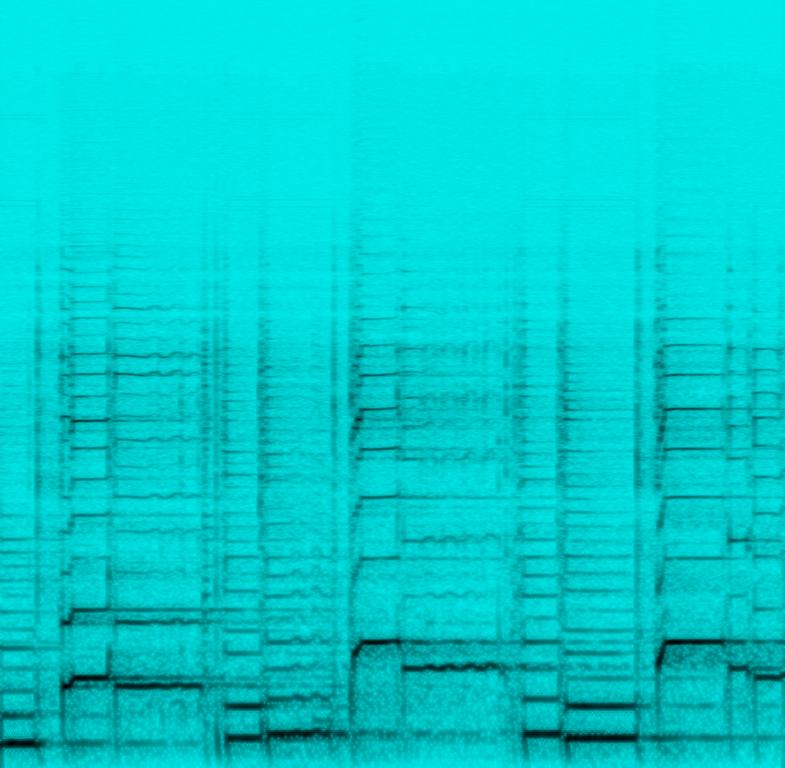
The low quality recording features a clean electric guitar melody with a beautiful reverb effect on it. The recording is a bit noisy and in mono, and it sounds like a player is practicing his melodies.